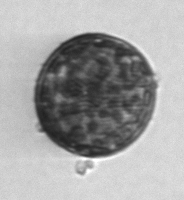
Label: Coscinodiscus